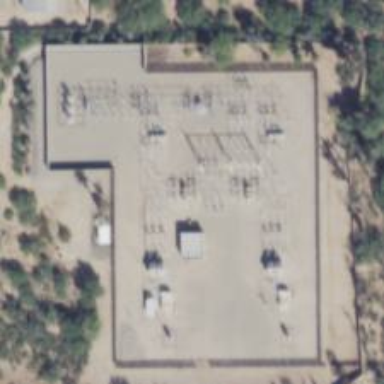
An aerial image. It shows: Switch for power supply.